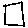
Label: square